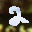
Label: 2